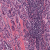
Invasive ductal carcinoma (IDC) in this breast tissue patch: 1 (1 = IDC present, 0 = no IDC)